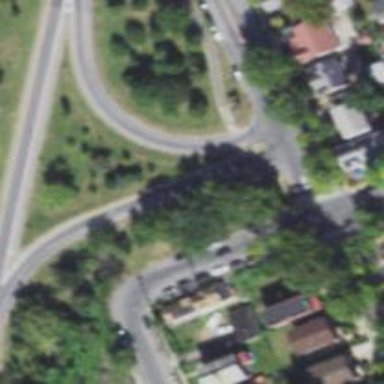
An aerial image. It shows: Marked asphalt cycleway with crossing.